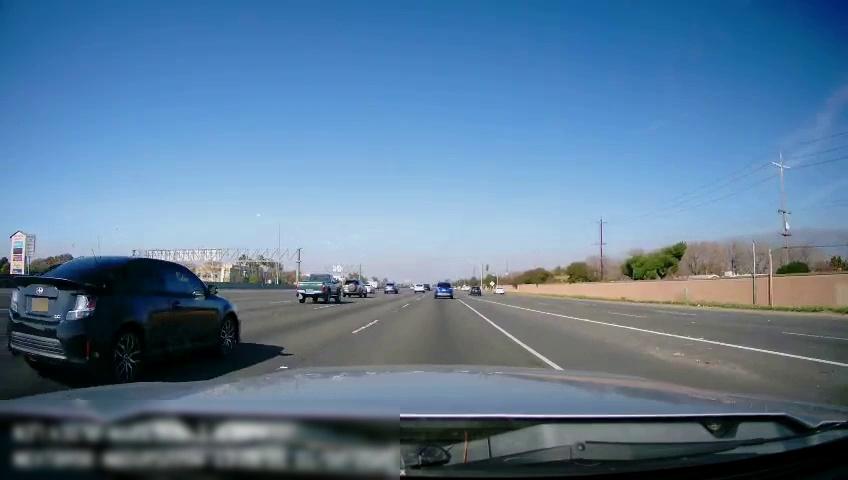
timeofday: Day
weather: Sunny
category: Drivable Space
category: Vehicles | Car
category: Vehicles | Car
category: Vehicles | SUV
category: Vehicles | SUV
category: Vehicles | Car
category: Vehicles | SUV
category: Vehicles | SUV
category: Vehicles | Truck
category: Vehicles | Car
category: Lanes | Alternate Lane
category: Lanes | Alternate Lane
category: Lanes | Alternate Lane
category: Lanes | Alternate Lane
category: Lanes | Current Lane
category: Lanes | Alternate Lane
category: Lanes | Alternate Lane
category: Lanes | Alternate Lane
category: Lanes | Alternate Lane